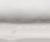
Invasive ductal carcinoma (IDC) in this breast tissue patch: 0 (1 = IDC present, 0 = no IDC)